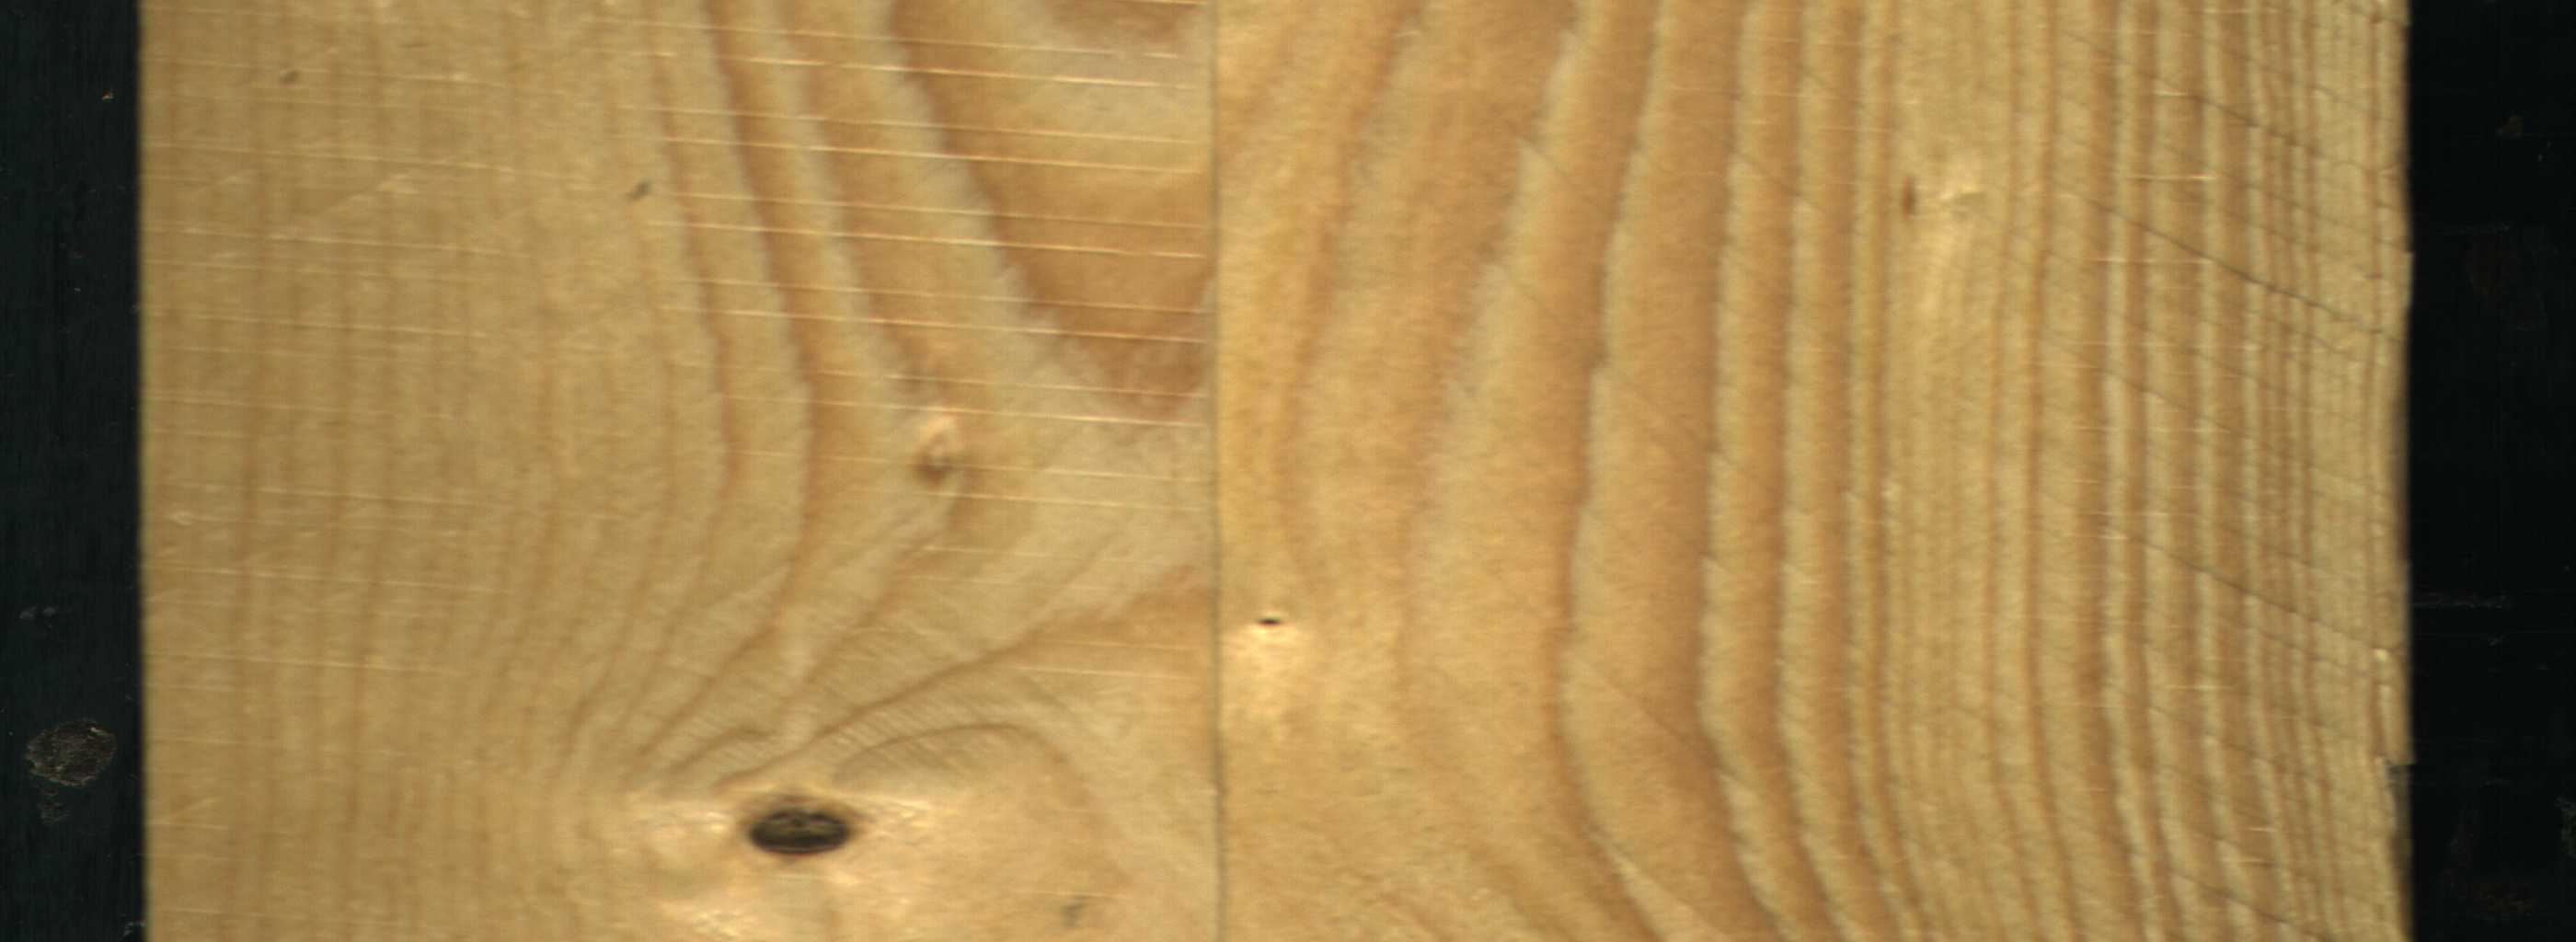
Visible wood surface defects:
Dead_Knot
Live_Knot